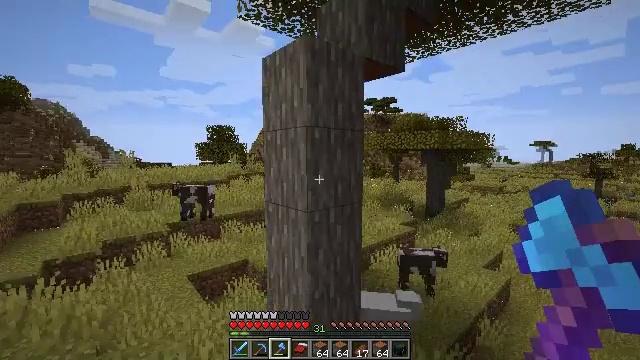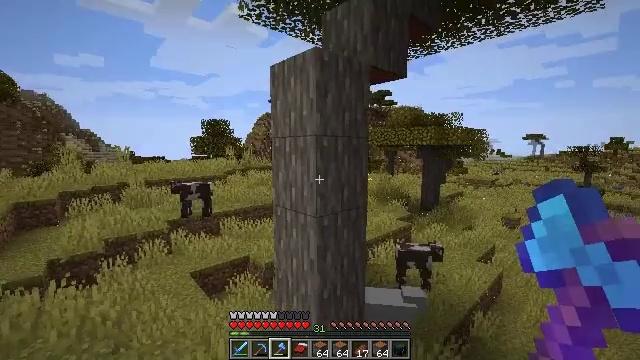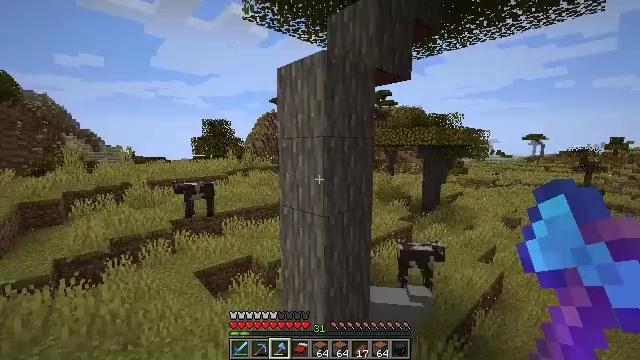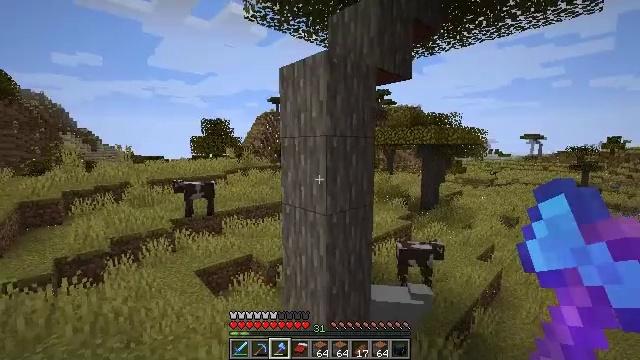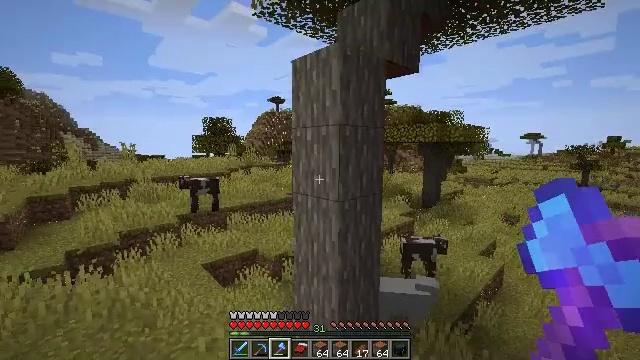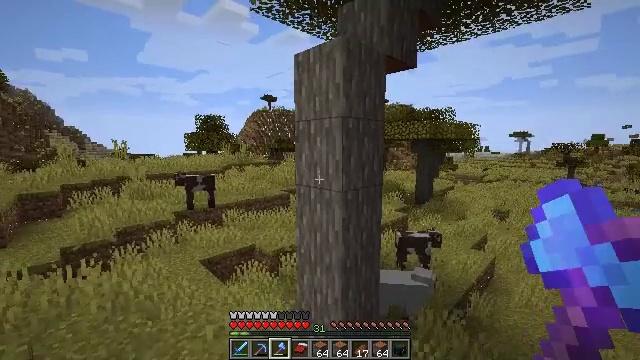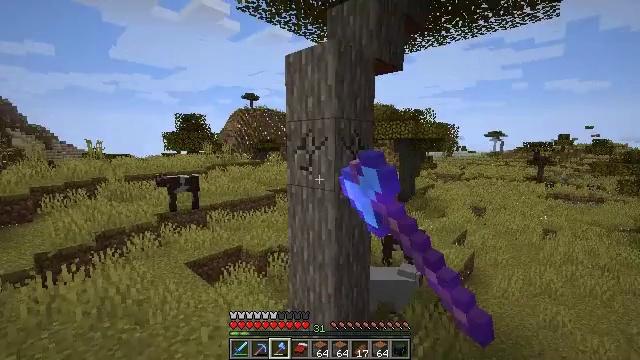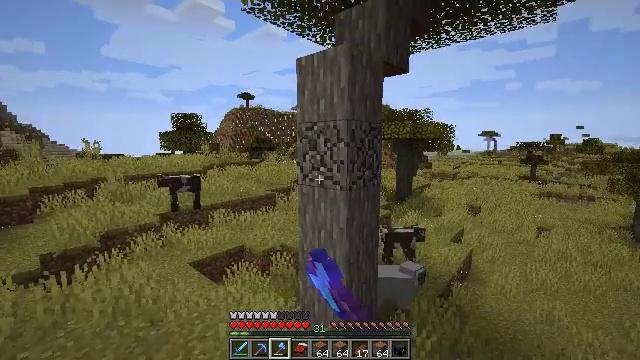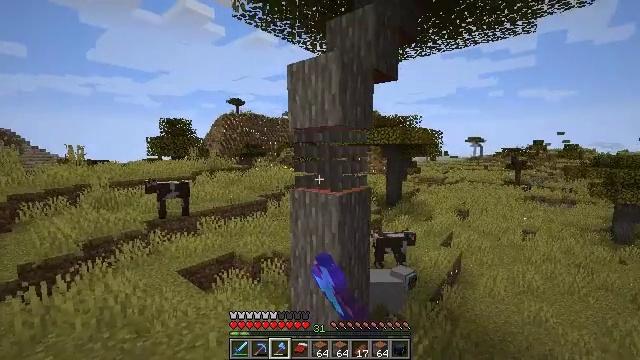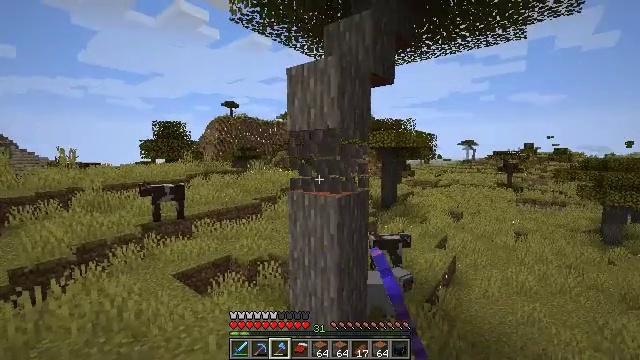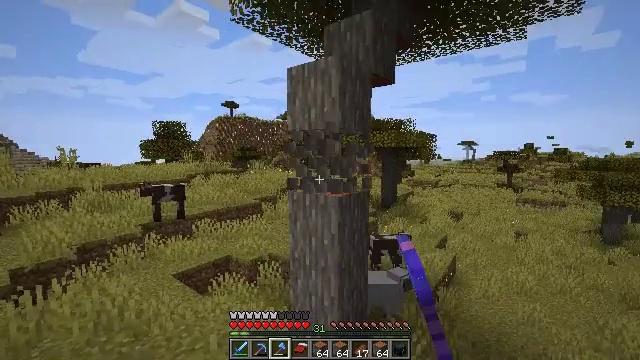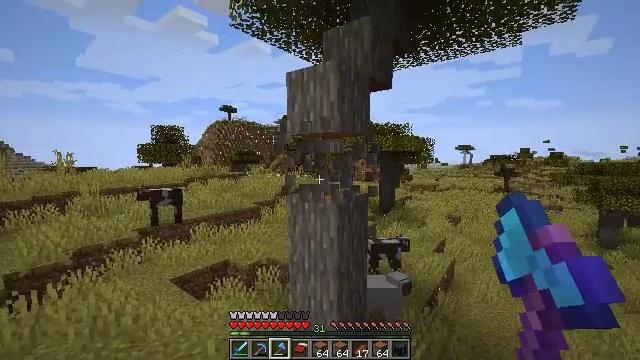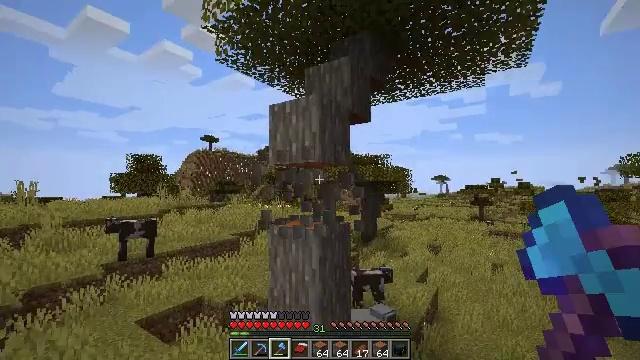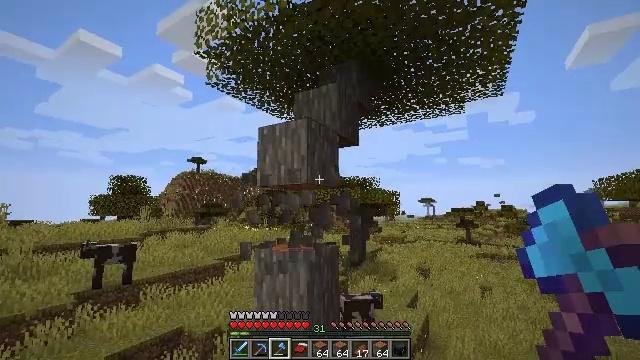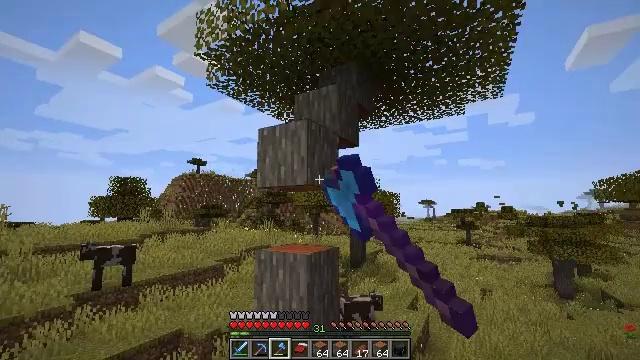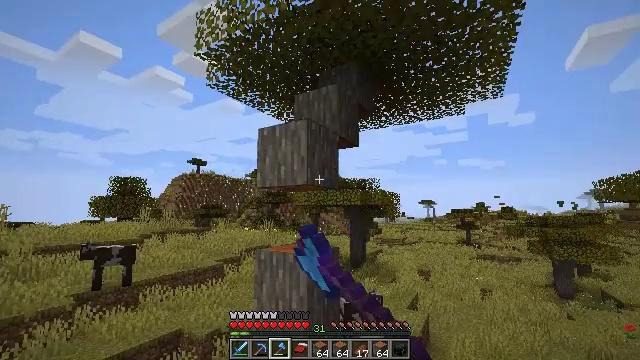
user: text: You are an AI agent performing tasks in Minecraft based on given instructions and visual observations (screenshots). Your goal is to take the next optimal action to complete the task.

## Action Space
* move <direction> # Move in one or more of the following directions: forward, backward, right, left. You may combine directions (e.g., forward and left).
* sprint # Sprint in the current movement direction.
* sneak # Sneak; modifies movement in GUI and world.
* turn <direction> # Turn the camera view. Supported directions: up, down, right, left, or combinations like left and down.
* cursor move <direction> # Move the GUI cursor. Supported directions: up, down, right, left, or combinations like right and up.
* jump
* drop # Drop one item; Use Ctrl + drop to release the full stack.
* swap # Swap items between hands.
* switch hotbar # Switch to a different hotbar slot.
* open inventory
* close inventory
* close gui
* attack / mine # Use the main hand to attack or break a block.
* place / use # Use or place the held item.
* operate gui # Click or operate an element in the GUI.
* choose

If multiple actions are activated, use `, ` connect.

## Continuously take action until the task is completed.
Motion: motion action
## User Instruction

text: Collect acacia logs by breaking the tree.
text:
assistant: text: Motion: move back and move left, turn right and down
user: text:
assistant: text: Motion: move back and move left
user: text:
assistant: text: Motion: move back and move left
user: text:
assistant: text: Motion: move back and move left
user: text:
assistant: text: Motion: move left, turn right, attack / mine
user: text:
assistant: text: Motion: move left, turn right, attack / mine
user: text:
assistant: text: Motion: turn right, attack / mine
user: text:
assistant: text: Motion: turn right and up, attack / mine
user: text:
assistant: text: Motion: turn right, attack / mine
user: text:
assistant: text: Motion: attack / mine
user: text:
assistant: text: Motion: attack / mine
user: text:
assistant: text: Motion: turn right and up, attack / mine
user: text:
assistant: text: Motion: turn right and up, attack / mine
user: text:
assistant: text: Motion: attack / mine
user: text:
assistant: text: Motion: attack / mine
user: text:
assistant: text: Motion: attack / mine
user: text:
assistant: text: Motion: attack / mine
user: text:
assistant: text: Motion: attack / mine
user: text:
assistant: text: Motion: attack / mine
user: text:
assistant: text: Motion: attack / mine
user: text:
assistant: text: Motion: turn up, attack / mine
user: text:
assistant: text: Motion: turn right and up, attack / mine
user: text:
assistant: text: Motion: move forward, attack / mine
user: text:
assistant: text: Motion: move forward, attack / mine
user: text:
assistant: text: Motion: move forward, turn right and up, attack / mine
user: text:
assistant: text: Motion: turn up, attack / mine
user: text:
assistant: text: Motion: turn up, attack / mine
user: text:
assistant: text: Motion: attack / mine
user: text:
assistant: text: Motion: attack / mine
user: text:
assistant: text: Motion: attack / mine